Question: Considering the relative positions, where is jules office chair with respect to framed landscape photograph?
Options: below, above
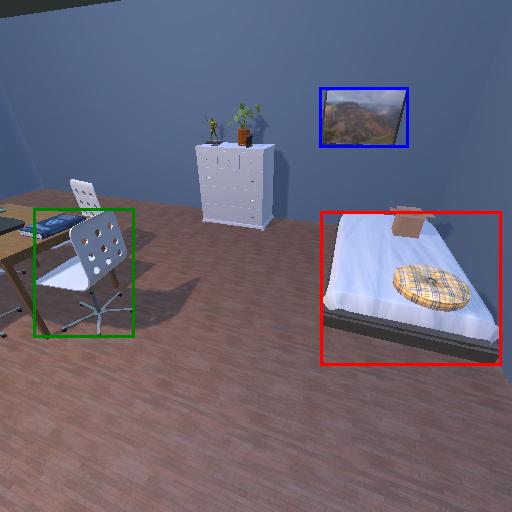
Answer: below